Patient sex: F
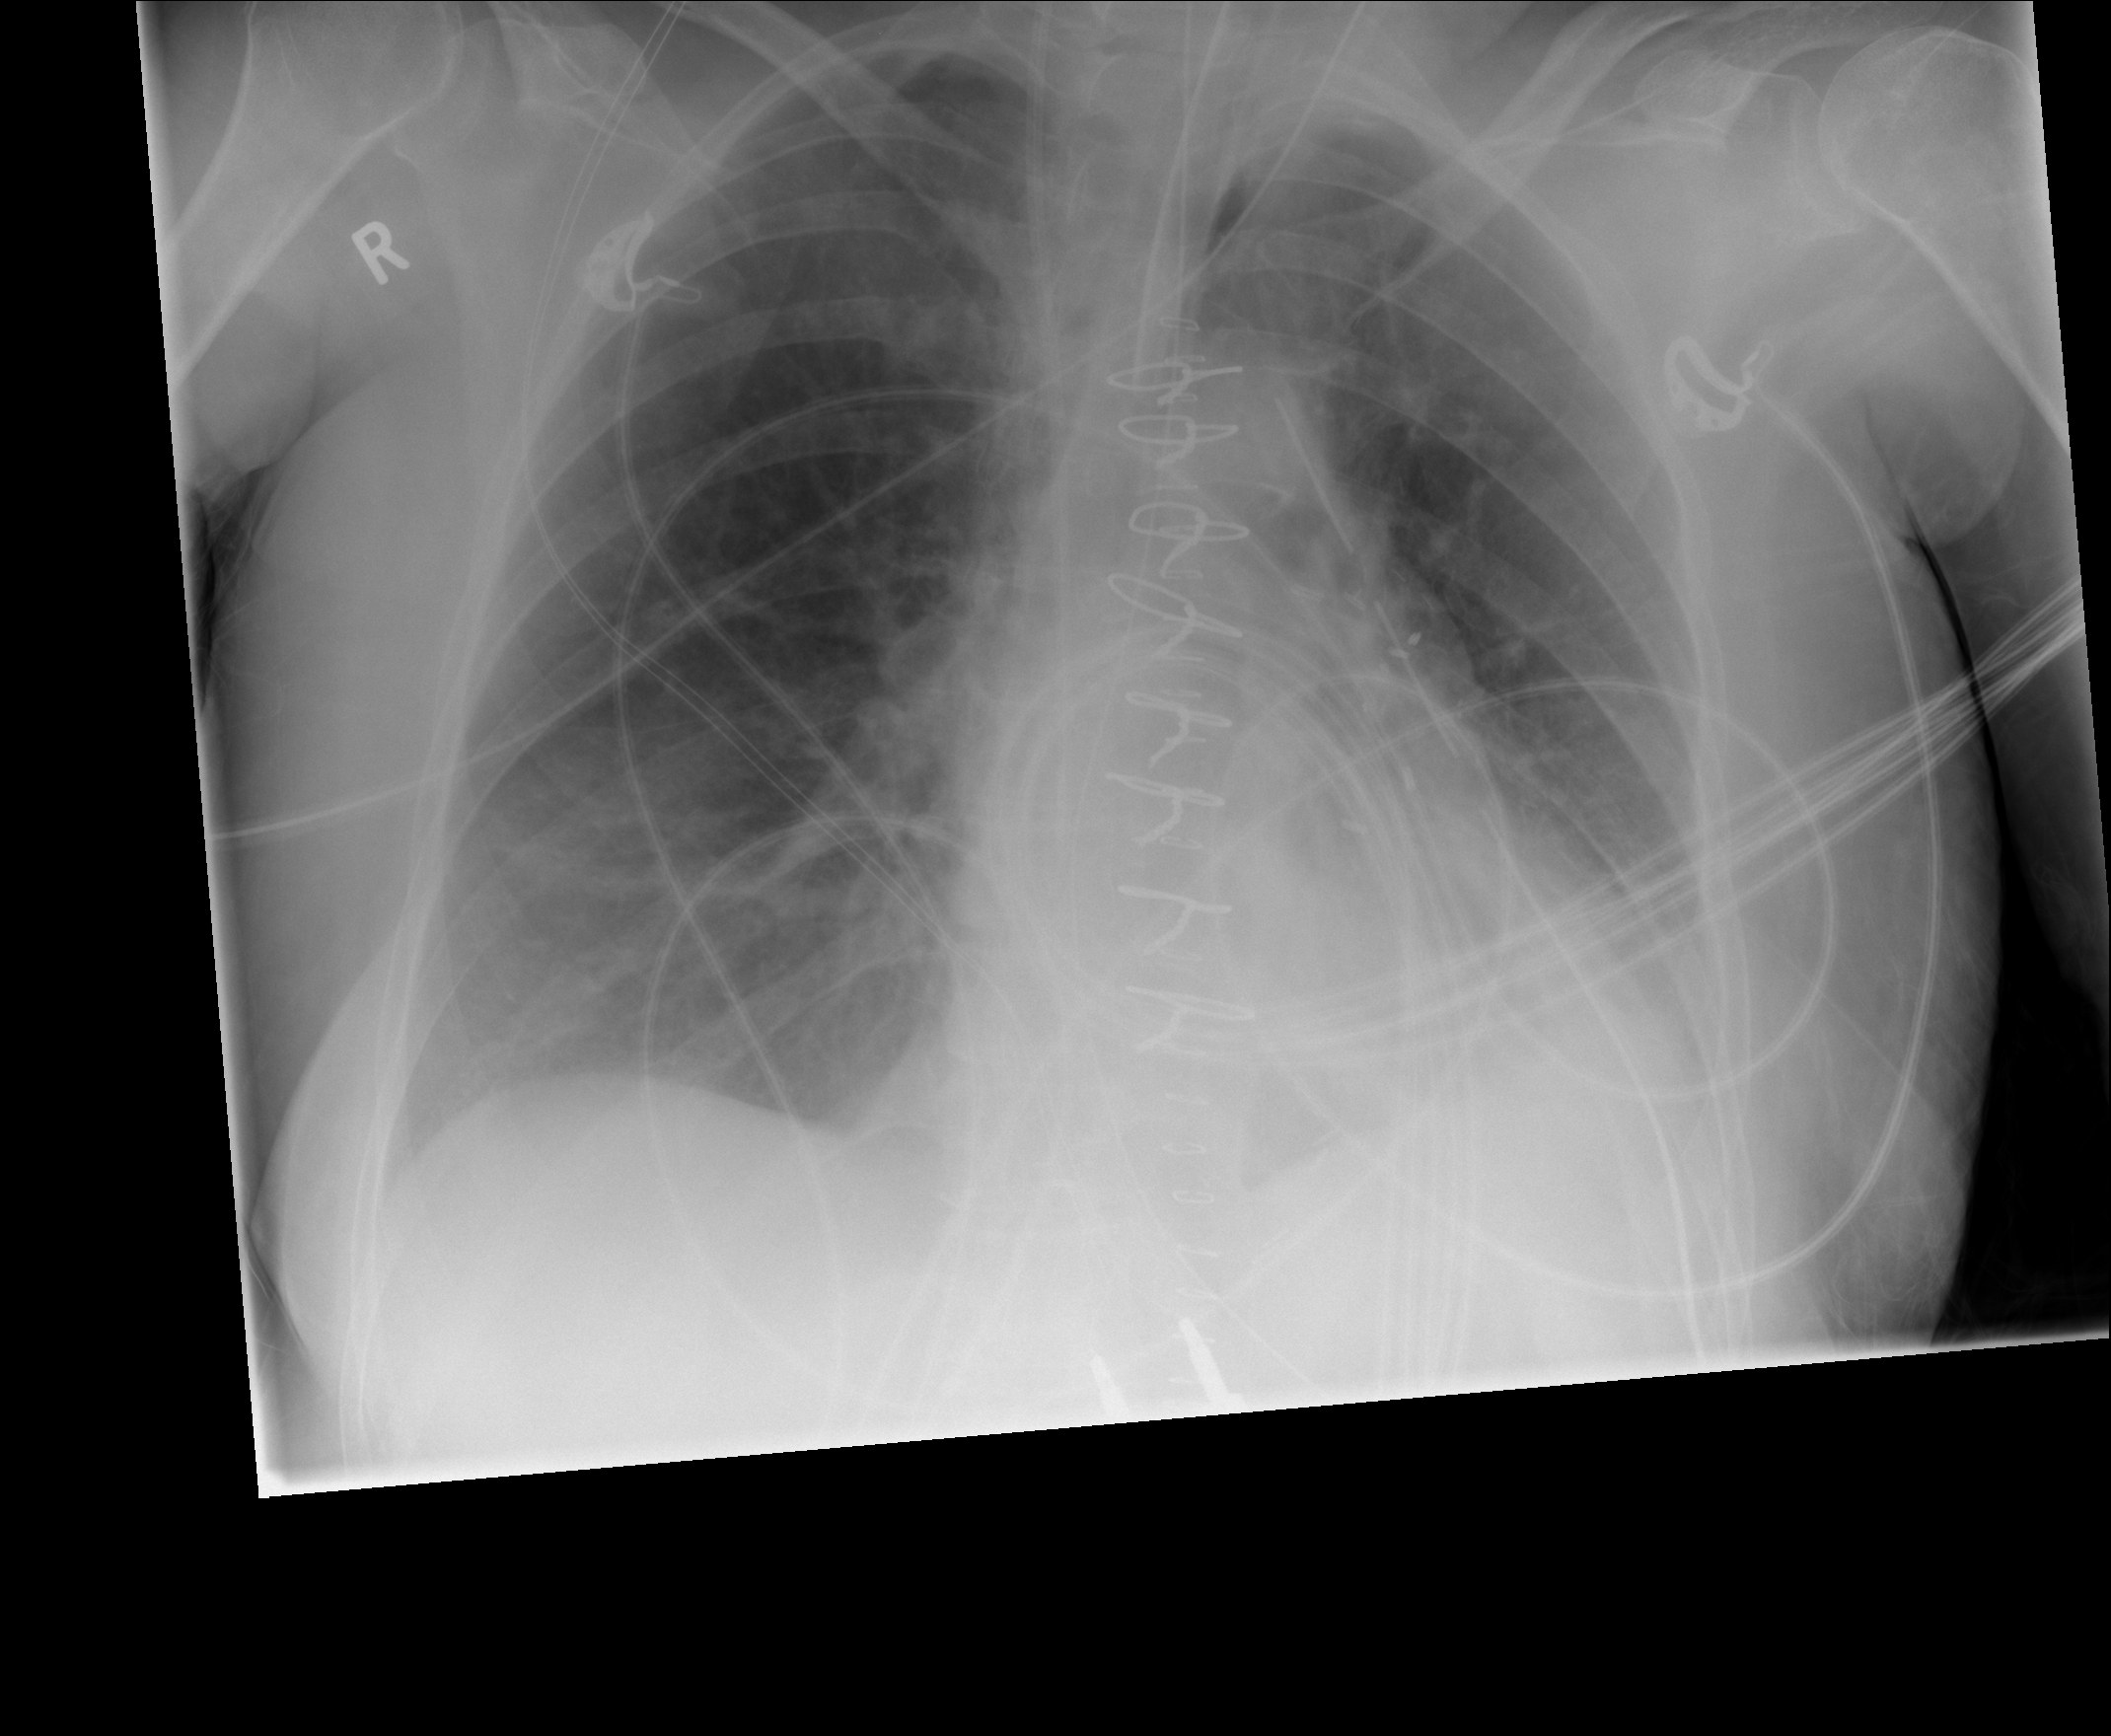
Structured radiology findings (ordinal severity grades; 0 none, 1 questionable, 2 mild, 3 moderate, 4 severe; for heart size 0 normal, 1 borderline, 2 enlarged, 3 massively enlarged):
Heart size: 2
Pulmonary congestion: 1
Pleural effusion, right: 0
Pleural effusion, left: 1
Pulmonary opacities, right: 0
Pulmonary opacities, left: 0
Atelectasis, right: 0
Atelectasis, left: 2